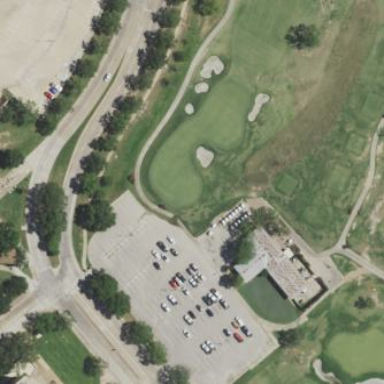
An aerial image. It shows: Grassy pitch designated for golf. It features vibrant green golf course.